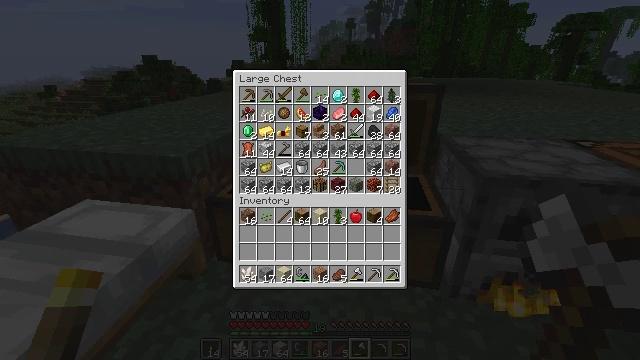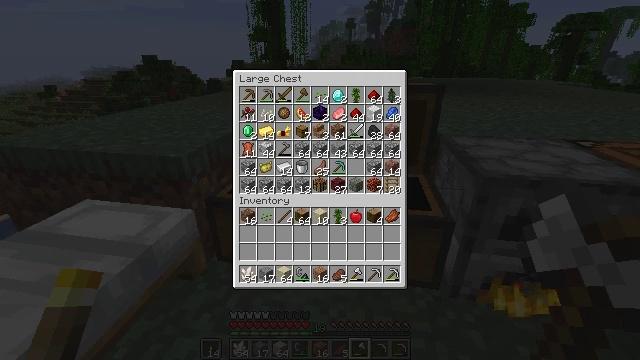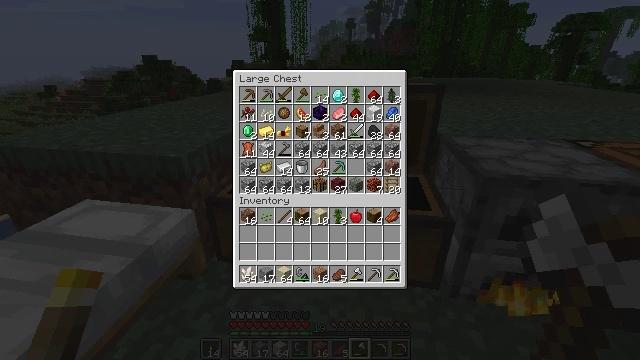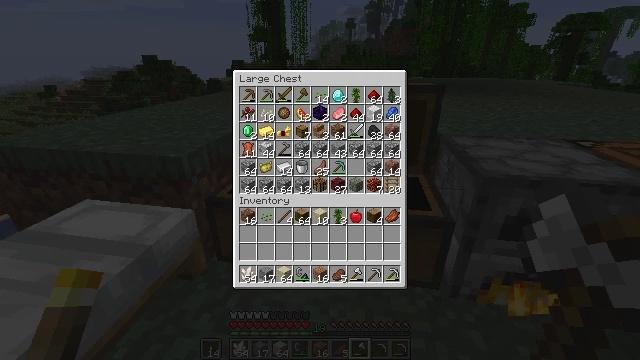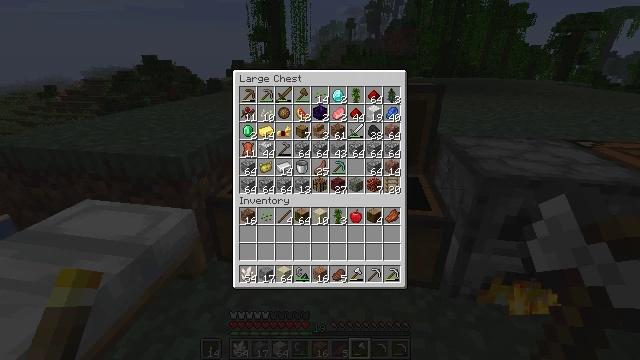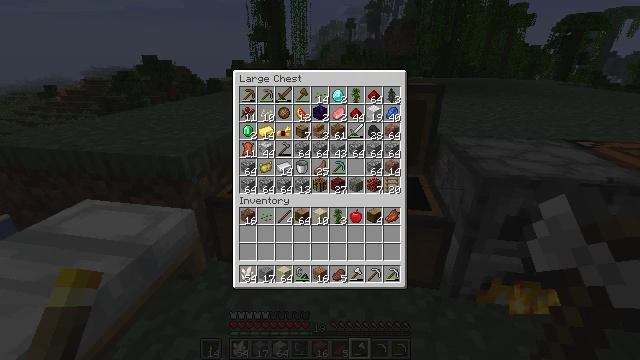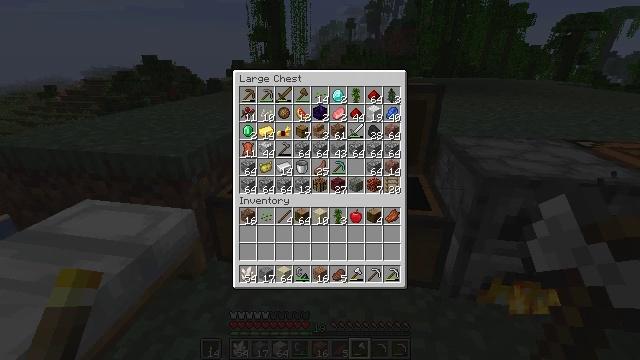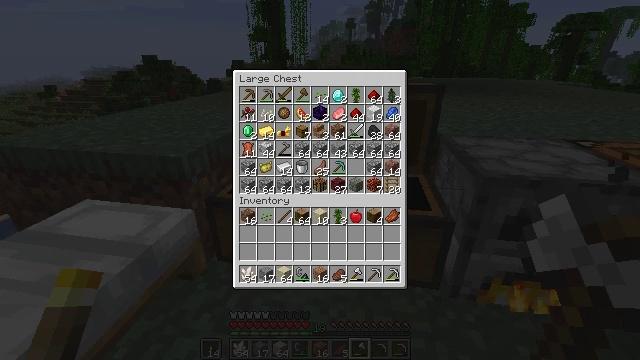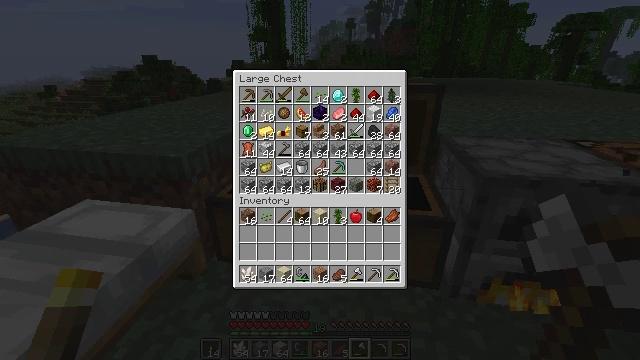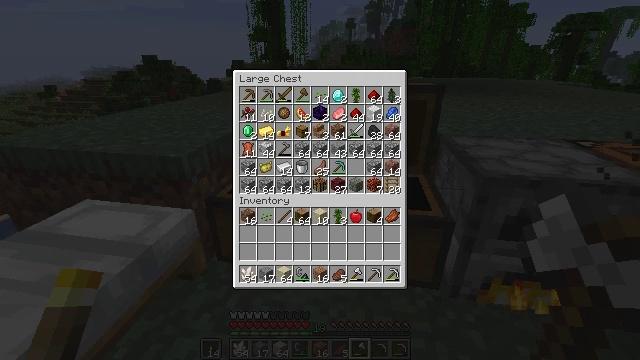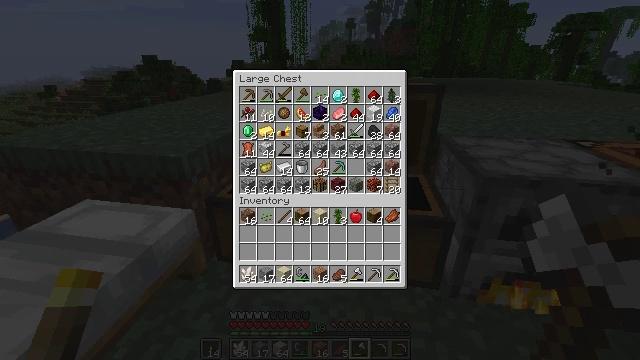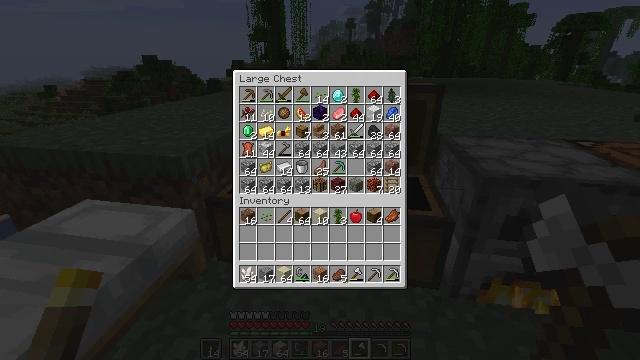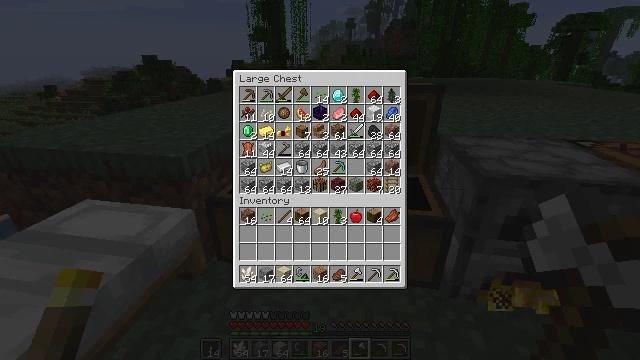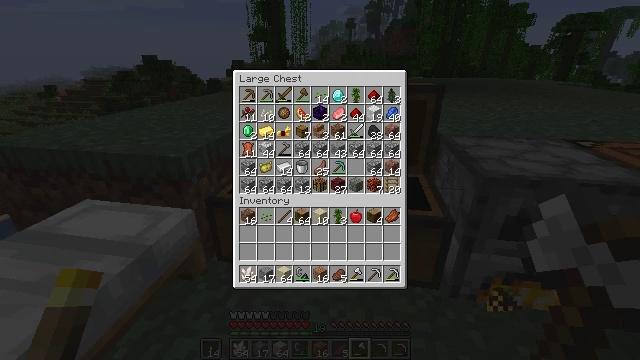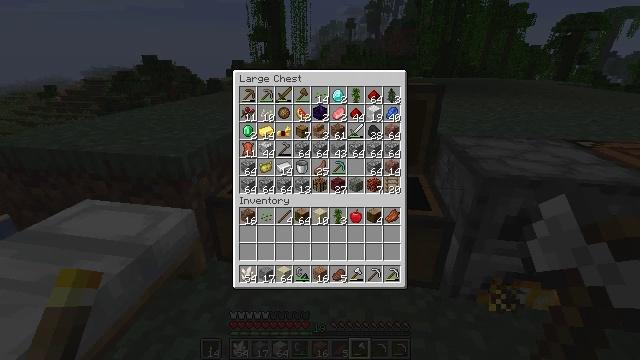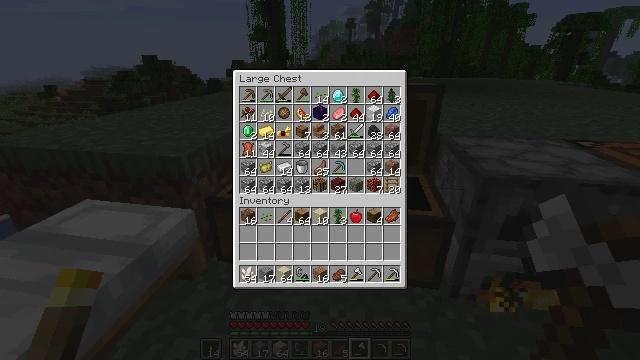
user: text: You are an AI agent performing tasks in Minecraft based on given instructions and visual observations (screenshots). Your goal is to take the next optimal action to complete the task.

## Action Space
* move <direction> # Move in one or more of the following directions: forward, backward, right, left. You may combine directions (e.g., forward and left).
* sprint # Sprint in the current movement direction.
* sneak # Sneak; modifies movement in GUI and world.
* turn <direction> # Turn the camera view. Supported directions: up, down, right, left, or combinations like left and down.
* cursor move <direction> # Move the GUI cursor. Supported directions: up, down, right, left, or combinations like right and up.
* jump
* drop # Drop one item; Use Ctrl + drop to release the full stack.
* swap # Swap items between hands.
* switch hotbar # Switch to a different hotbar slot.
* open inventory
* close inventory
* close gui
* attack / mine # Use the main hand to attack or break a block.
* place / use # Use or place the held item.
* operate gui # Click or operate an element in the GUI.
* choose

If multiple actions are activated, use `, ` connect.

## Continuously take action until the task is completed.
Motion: motion action
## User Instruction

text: Create a diamond shovel on the crafting table.
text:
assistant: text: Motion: no_op
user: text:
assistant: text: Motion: no_op
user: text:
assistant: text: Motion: no_op
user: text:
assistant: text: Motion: no_op
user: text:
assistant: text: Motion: no_op
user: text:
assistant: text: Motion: no_op
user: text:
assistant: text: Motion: no_op
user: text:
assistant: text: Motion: no_op
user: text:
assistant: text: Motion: no_op
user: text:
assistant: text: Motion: no_op
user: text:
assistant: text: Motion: no_op
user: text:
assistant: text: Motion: no_op
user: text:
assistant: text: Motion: no_op
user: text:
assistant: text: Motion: no_op
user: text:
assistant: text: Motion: no_op
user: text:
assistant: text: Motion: no_op
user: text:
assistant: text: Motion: no_op
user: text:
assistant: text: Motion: no_op
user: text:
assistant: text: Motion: no_op
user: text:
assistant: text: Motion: no_op
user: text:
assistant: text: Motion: no_op
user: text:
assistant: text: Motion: no_op
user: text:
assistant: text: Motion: no_op
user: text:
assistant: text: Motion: no_op
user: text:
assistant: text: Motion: no_op
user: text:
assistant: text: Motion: no_op
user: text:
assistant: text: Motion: no_op
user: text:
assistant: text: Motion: no_op
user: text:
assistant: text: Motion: no_op
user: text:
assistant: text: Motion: no_op